Interaction volume radius: 5 \u00c5
Interaction volume height: 15 \u00c5
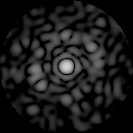
Disorder parameter: 0.839